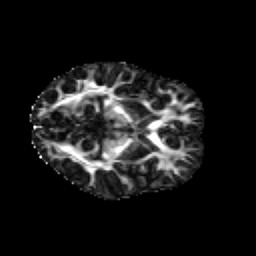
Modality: FA
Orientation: axial
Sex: female
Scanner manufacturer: siemens
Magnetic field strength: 3 T
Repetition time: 5 s
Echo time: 0.071 s